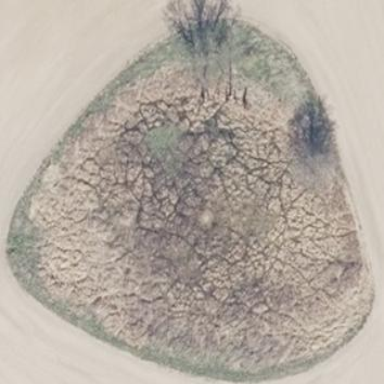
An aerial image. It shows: Patch of scrub vegetation.